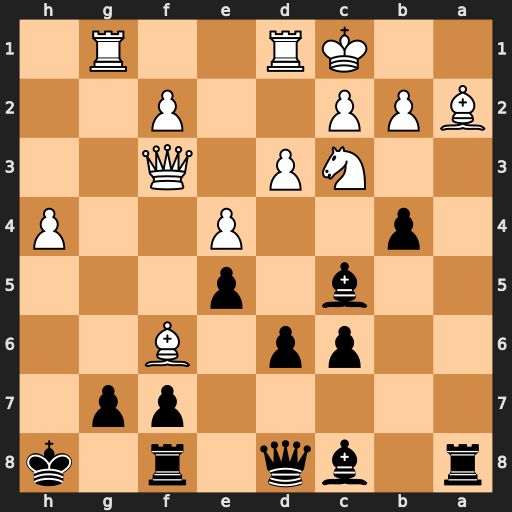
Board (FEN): r1bq1r1k/5pp1/2pp1B2/2b1p3/1p2P2P/2NP1Q2/BPP2P2/2KR2R1
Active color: b
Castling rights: -
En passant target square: -
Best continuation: Qxf6 Qxf6 gxf6